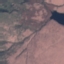
Land use / land cover: HerbaceousVegetation